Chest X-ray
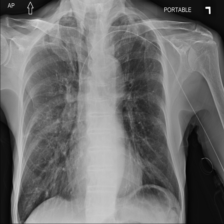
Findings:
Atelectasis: negative
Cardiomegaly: negative
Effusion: negative
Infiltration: negative
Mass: negative
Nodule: negative
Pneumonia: negative
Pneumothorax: negative
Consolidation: negative
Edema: negative
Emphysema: negative
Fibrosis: negative
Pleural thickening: negative
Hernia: negative